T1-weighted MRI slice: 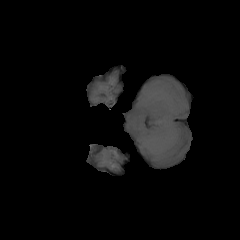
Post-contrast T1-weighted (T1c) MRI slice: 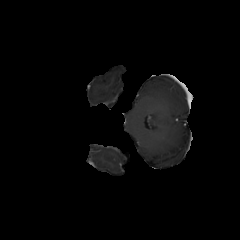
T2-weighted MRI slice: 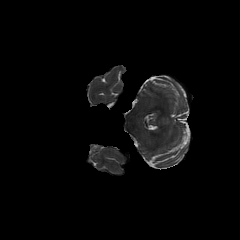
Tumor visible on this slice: no